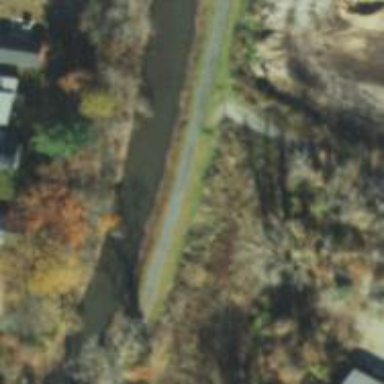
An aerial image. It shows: Canal with water flowing through it.